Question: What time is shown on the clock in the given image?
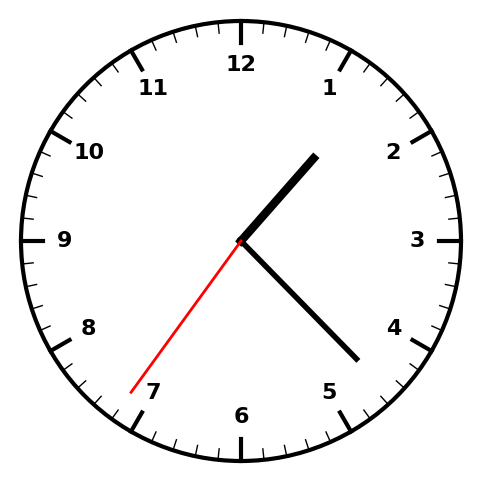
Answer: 01:22:36